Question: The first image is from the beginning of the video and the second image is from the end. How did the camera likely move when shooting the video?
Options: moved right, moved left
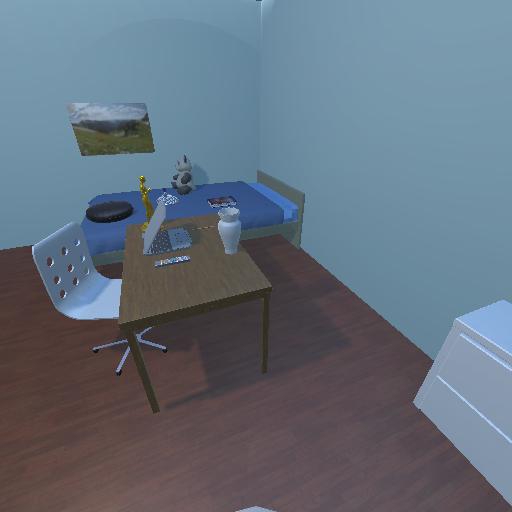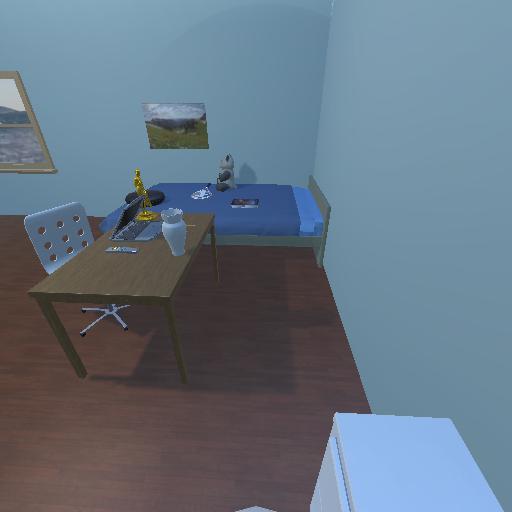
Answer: moved right